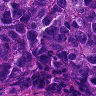
Metastatic tissue present: yes